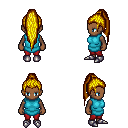
a pixel art fantasy rpg character, female body template, human, dark skin, teal tunic, red pants, blonde extra-long topknot hairstyle, metal boots, four views (front, back, left, right), 2x2 character sprite sheet, small pixel art, hard edges, no anti-aliasing